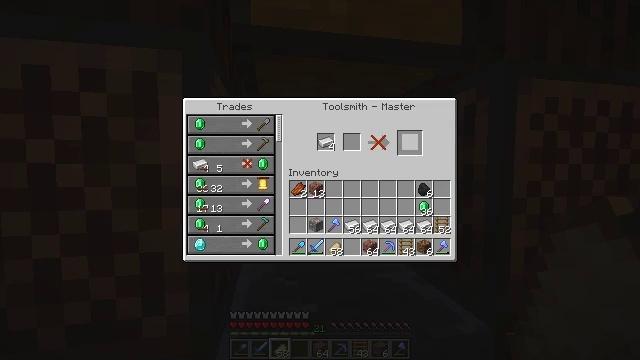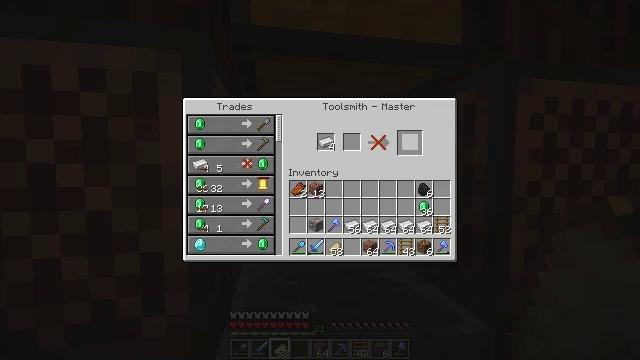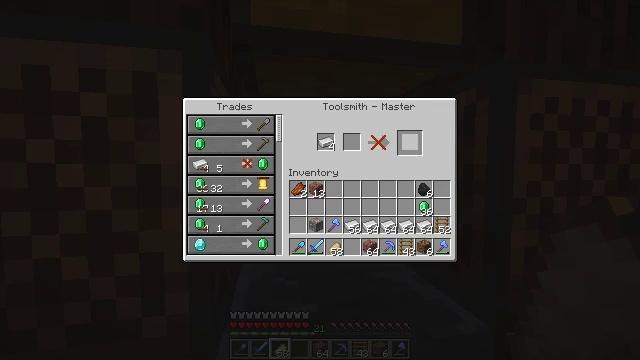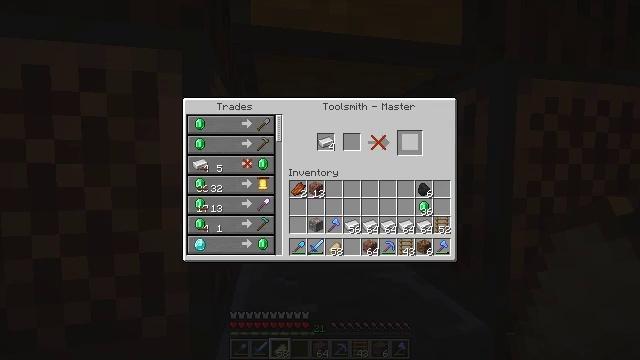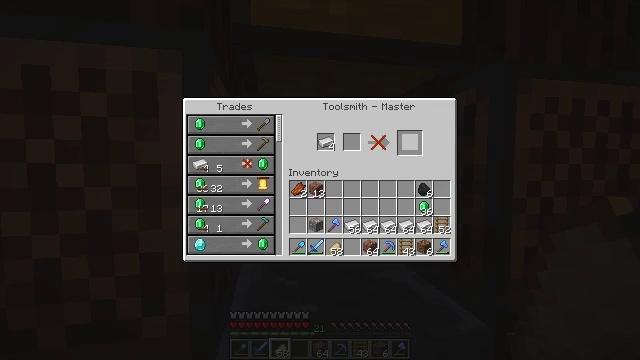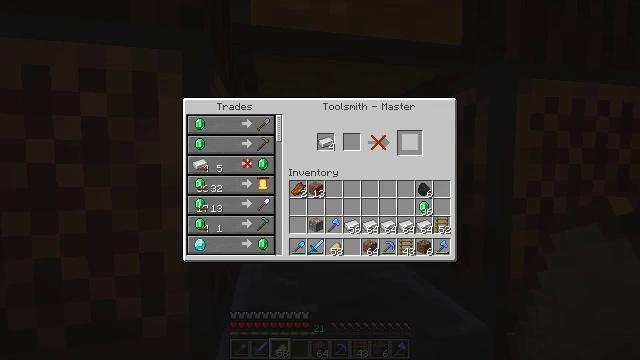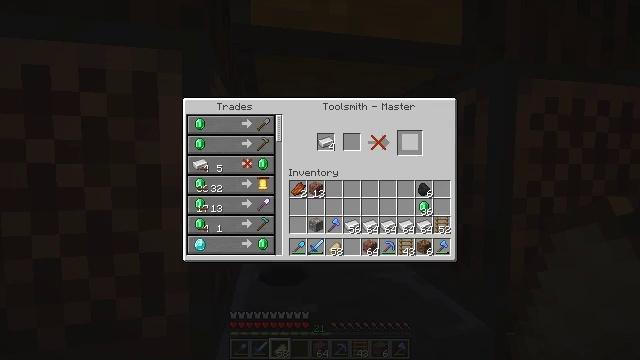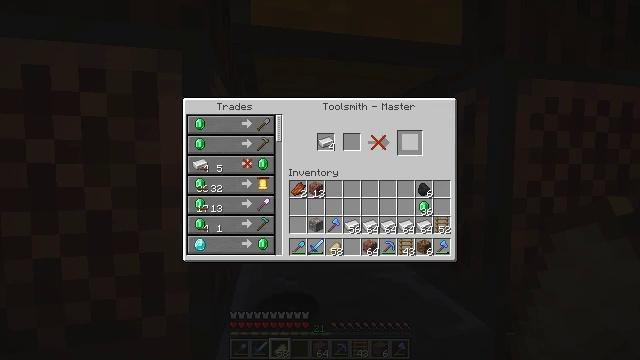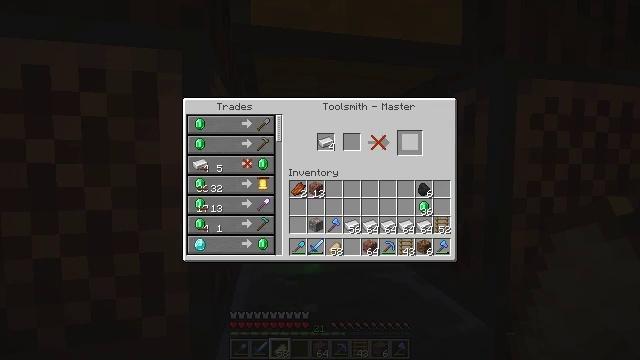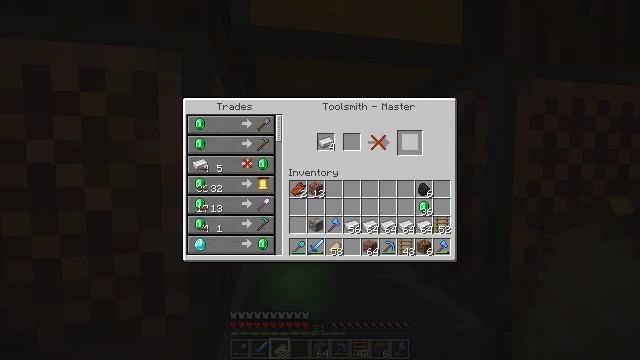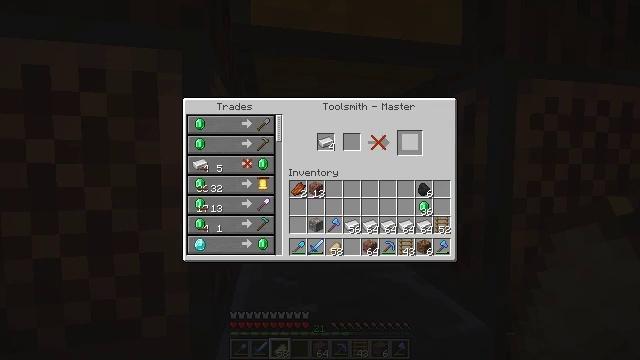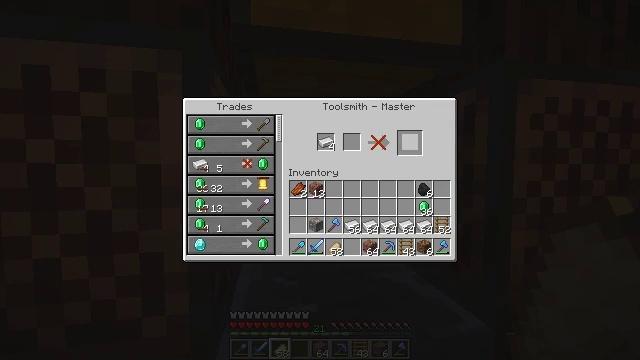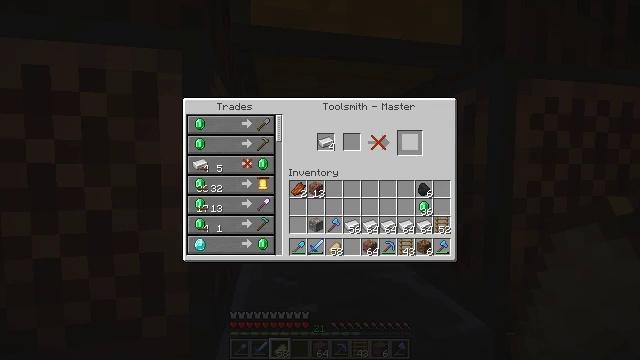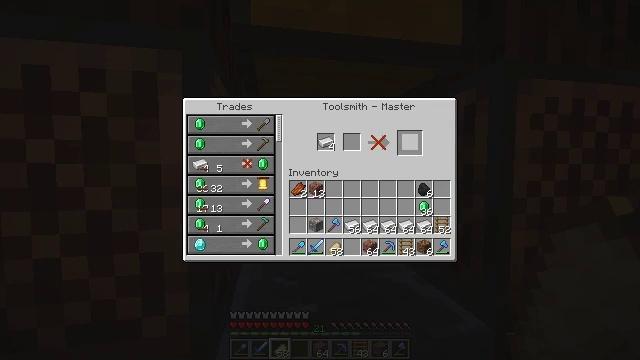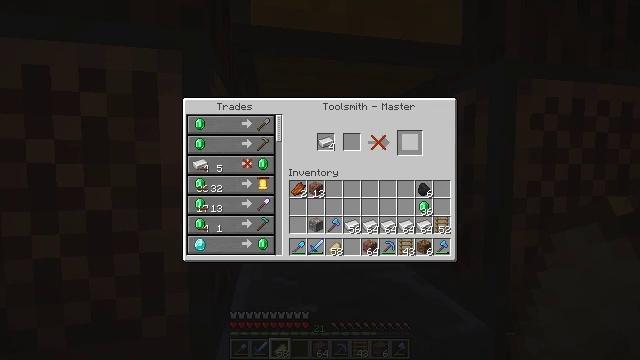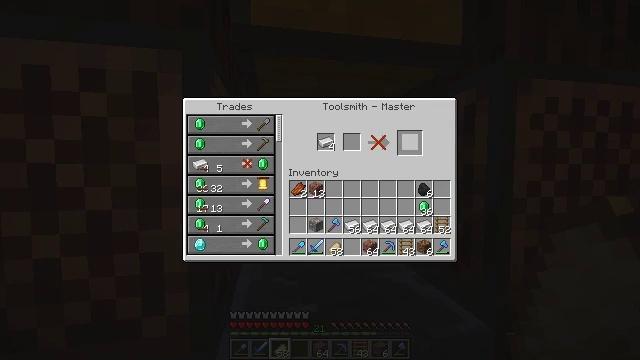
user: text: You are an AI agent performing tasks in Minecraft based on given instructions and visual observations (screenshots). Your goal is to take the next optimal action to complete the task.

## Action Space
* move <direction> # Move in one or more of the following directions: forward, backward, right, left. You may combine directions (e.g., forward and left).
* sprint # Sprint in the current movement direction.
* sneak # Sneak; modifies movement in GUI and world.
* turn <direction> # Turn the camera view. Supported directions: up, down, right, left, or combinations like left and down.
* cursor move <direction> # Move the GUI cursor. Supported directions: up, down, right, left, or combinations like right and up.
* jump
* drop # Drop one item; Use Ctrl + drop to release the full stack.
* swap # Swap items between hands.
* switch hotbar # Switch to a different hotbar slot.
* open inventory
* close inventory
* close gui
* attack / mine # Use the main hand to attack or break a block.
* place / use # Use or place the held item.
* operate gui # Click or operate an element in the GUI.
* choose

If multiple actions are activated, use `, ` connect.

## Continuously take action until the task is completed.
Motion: motion action
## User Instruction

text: Recycle the smithing table.
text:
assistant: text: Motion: sneak, open gui
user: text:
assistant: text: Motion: sneak
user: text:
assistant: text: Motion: sneak
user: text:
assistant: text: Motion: sneak
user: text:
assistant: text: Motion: sneak
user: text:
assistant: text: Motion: sneak
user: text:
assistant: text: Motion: sneak
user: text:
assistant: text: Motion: sneak
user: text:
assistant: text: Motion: sneak
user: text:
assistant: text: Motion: sneak
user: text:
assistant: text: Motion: sneak
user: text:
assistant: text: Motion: sneak
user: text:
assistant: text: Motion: sneak
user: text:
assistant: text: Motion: sneak
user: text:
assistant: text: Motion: sneak
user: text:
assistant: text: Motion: sneak
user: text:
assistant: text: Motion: sneak
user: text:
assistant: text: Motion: sneak
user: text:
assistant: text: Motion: sneak
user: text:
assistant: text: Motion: sneak
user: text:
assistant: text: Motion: sneak
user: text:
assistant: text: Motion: sneak
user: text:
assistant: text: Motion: sneak
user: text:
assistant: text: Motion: sneak
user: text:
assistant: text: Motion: sneak
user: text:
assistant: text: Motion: no_op
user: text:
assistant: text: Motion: no_op
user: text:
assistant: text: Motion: no_op
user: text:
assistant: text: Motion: no_op
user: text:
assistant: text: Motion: no_op